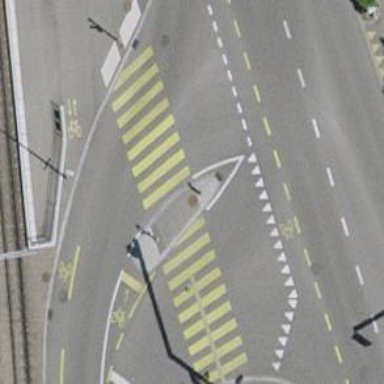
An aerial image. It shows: Uncontrolled zebra crossing with central island.